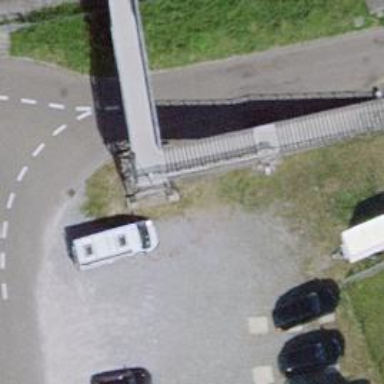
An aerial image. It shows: Truss bridge along footway.